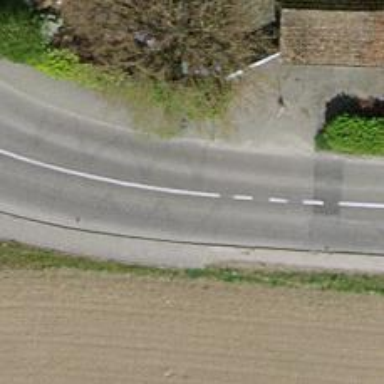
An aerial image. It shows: Unmarked crossing on the road.